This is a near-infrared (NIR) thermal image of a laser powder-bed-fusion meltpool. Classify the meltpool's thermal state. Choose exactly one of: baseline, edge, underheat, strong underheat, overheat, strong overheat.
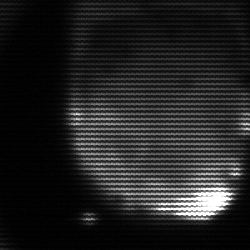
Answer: edge